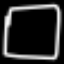
Label: square